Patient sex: F
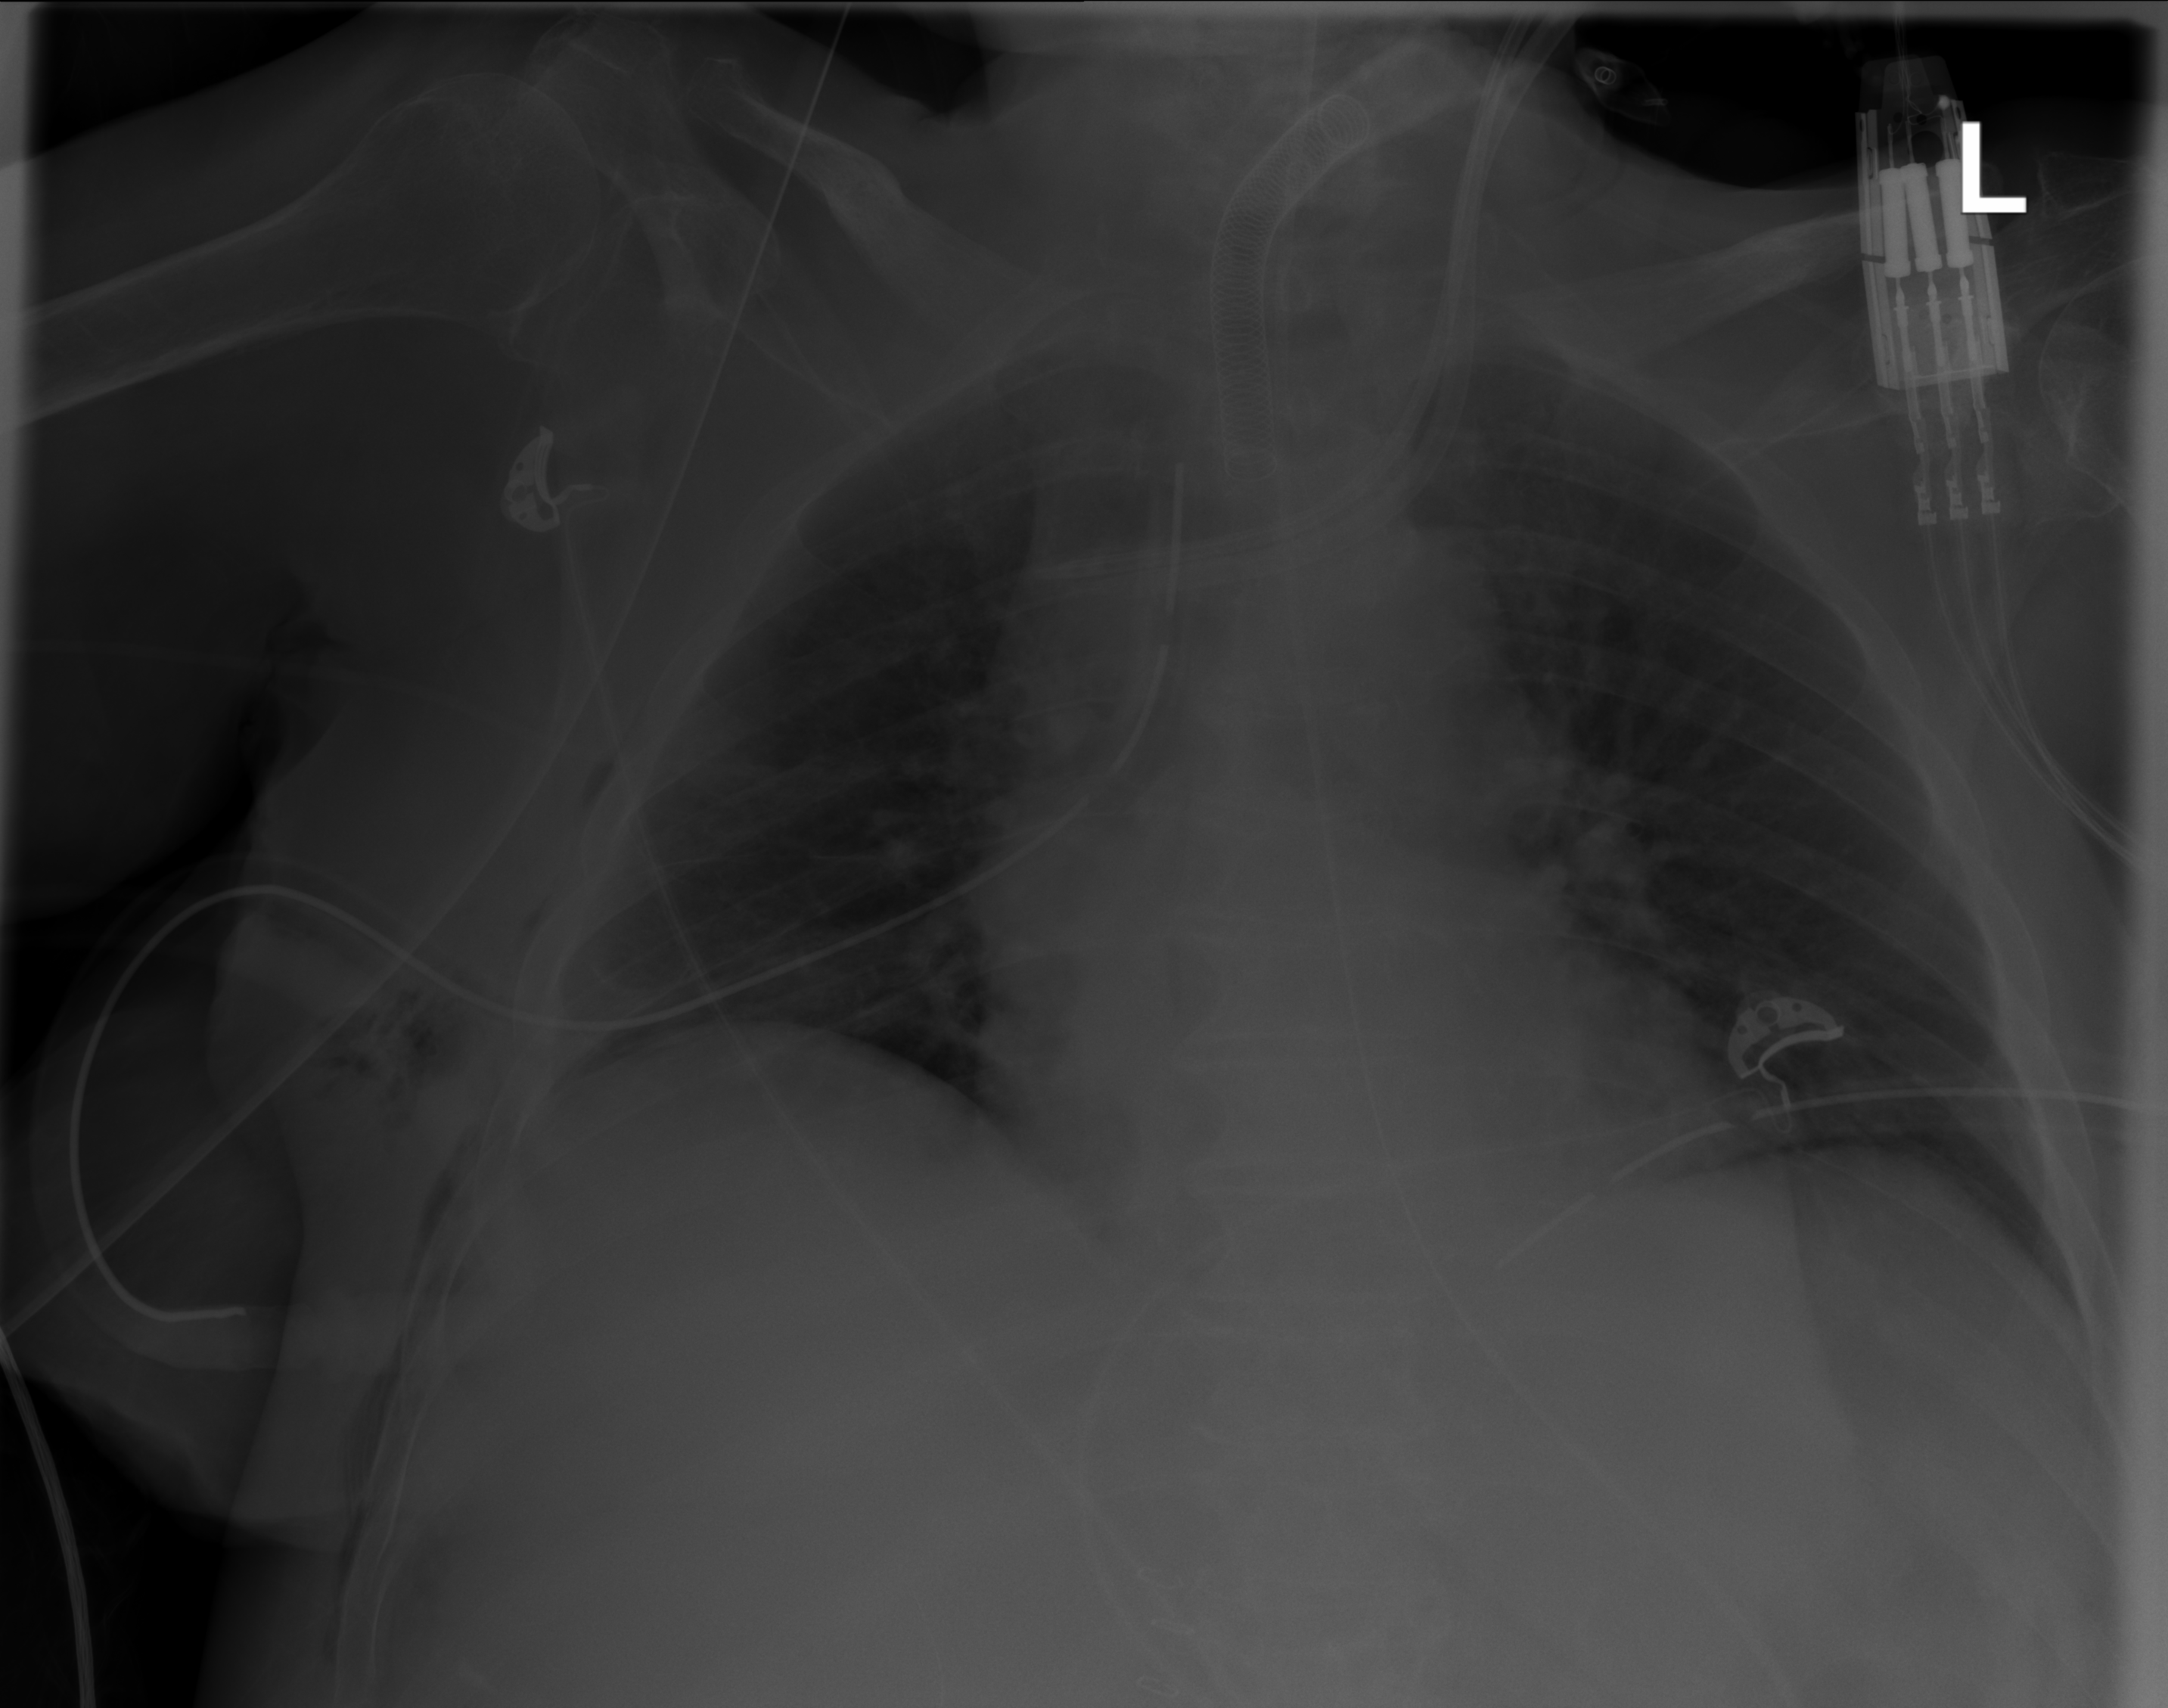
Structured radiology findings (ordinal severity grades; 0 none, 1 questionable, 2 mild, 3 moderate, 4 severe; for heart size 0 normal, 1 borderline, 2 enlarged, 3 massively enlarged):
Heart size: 0
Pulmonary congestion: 0
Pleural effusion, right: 0
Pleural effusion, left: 0
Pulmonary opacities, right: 0
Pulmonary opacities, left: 0
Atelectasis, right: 2
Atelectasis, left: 0